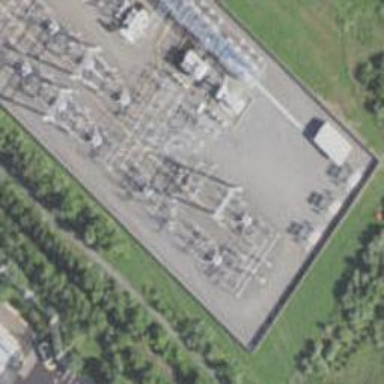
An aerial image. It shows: Switch for power supply.